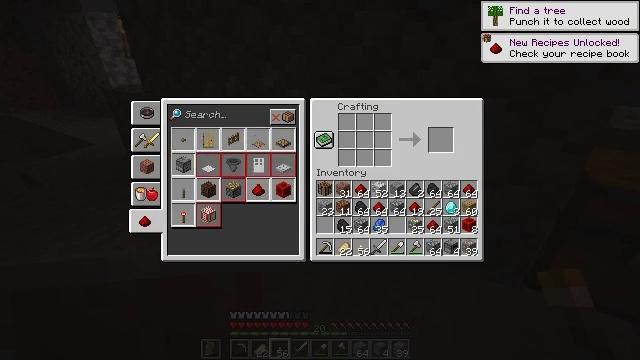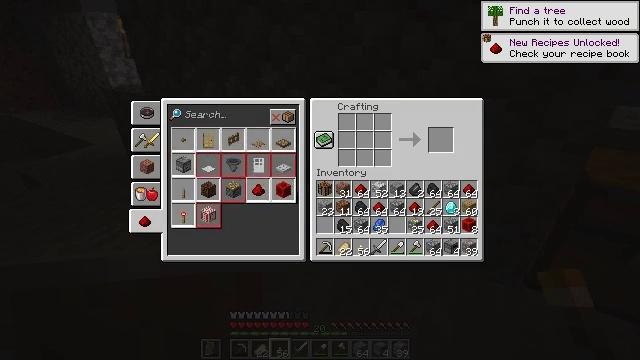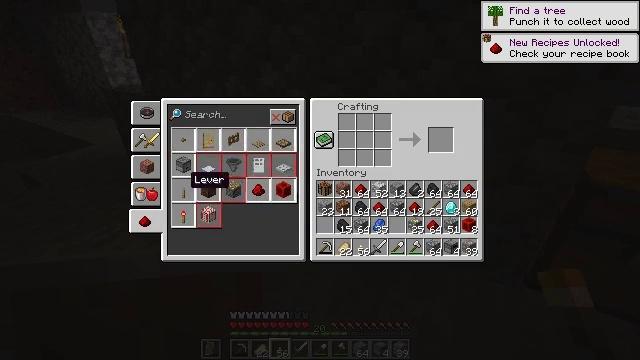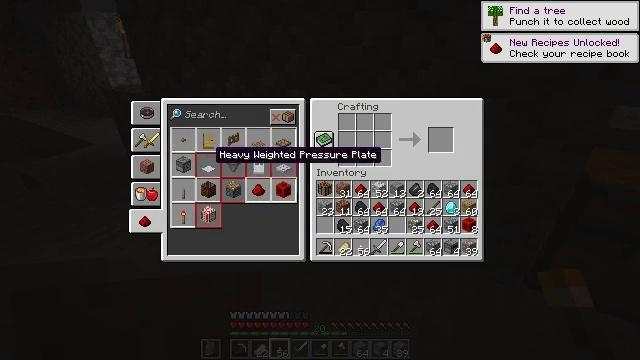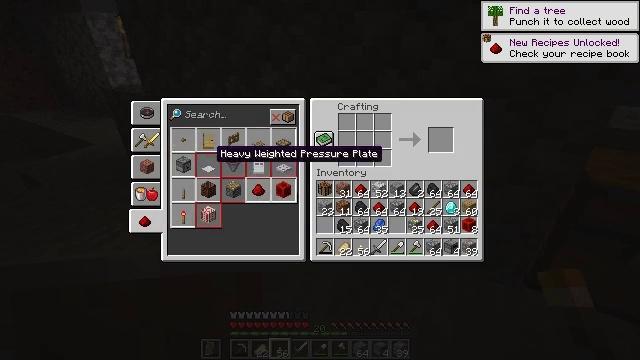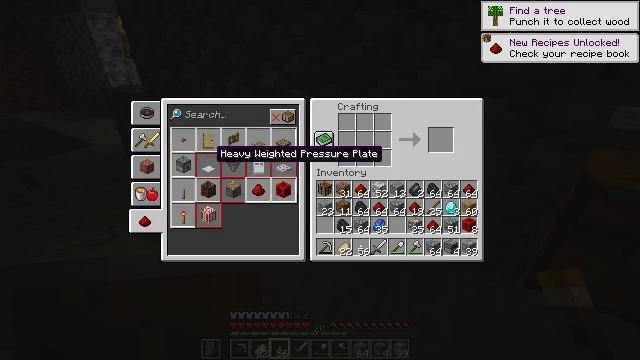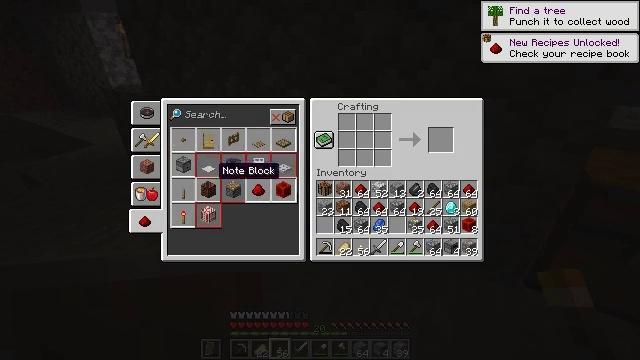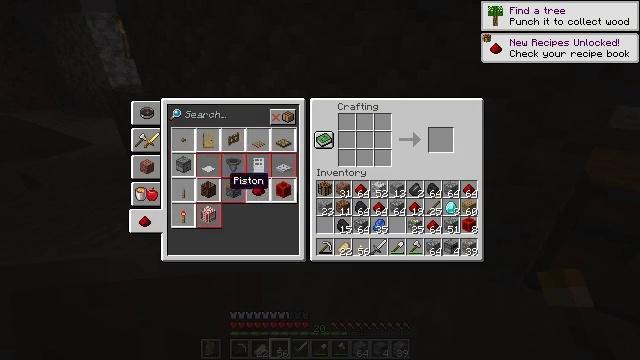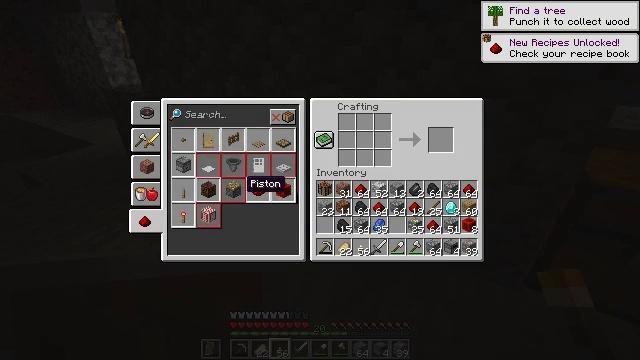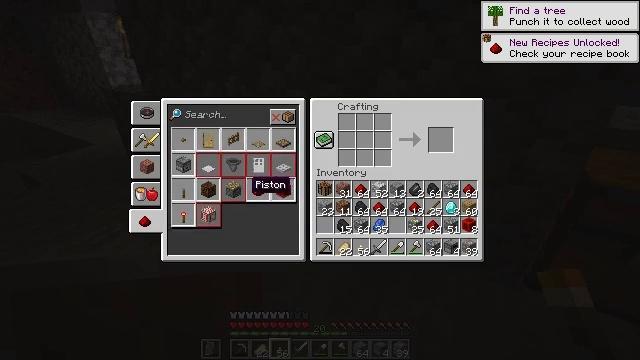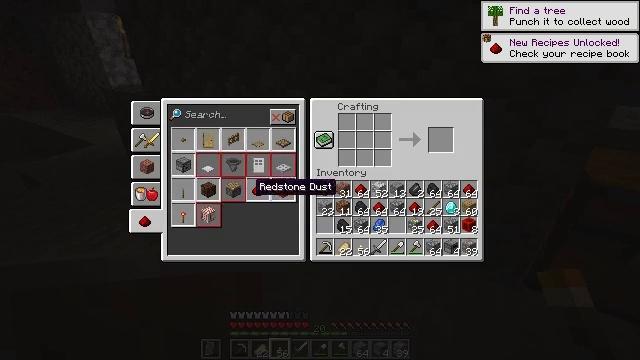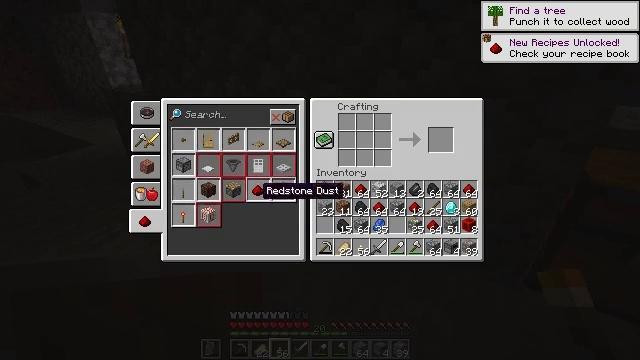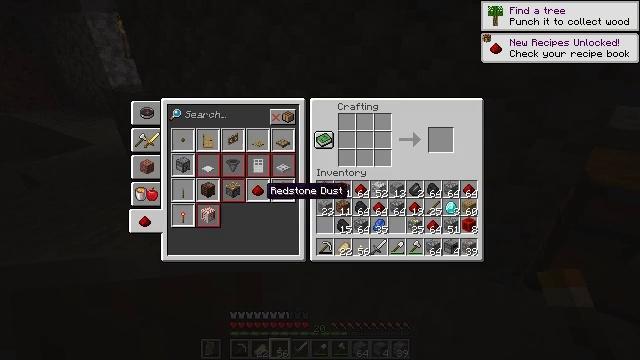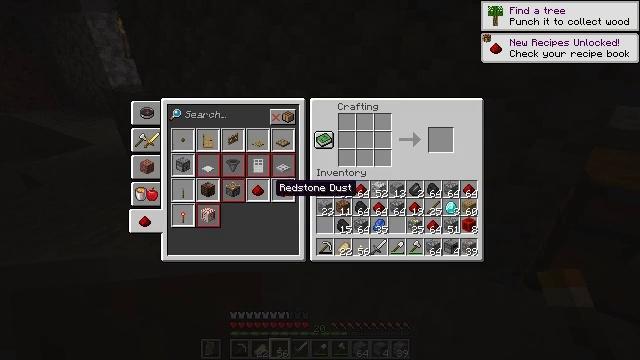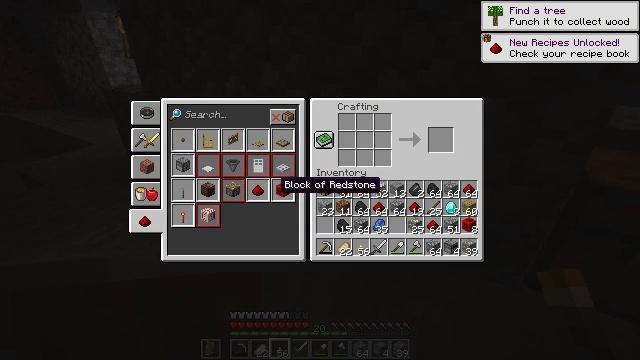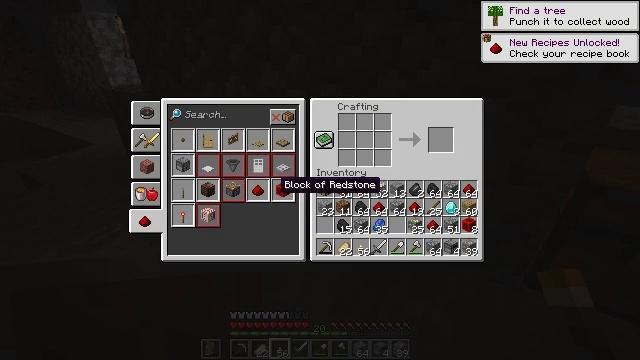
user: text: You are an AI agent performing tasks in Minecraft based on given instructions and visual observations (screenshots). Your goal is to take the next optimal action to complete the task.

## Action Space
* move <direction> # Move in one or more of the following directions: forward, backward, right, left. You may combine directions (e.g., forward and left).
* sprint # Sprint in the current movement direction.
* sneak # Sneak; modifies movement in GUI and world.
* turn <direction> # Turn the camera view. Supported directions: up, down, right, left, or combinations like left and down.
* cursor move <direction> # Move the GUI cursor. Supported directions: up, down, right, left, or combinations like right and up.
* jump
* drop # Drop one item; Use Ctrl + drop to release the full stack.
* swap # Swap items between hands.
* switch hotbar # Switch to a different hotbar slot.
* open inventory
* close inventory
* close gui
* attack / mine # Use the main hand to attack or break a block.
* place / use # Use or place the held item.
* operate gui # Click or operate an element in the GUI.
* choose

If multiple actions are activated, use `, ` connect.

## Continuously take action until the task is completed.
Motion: motion action
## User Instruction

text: Place redstone dust in the crafting table to make a redstone block.
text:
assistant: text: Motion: cursor move right and up
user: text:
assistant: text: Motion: cursor move right and up
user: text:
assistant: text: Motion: cursor move right and up
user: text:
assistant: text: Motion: no_op
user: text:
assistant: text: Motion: no_op
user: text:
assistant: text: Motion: cursor move down
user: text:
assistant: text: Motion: cursor move right and down
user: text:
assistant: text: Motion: sneak, cursor move right
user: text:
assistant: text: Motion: sneak
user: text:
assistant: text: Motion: sneak
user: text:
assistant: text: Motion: sneak, cursor move right
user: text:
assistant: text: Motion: sneak
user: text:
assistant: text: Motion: sneak, cursor move right
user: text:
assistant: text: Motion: sneak
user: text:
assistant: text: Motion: sneak, operate gui
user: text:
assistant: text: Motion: sneak, operate gui
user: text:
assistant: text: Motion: sneak, operate gui
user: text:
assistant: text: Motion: sneak
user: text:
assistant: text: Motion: sneak, cursor move right
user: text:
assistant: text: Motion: sneak, cursor move right and up
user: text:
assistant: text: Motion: sneak, cursor move right and up
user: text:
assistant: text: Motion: sneak, cursor move right and up
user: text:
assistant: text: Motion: sneak
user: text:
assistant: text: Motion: sneak
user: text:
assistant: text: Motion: sneak
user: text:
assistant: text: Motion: sneak
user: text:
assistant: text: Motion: sneak, cursor move right
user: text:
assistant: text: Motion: sneak, cursor move right
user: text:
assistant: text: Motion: sneak
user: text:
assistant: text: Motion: sneak, operate gui